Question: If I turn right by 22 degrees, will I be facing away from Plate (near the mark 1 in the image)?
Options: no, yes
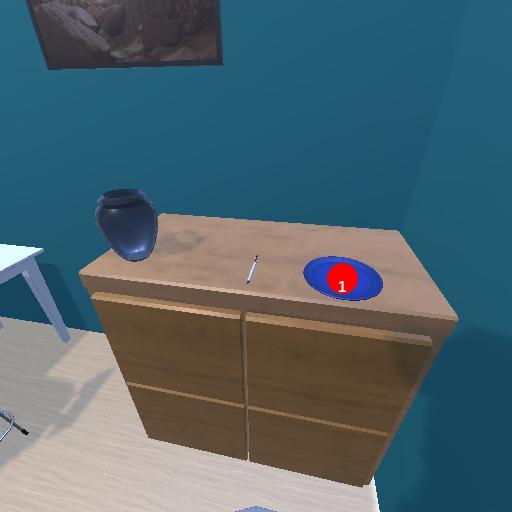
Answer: no